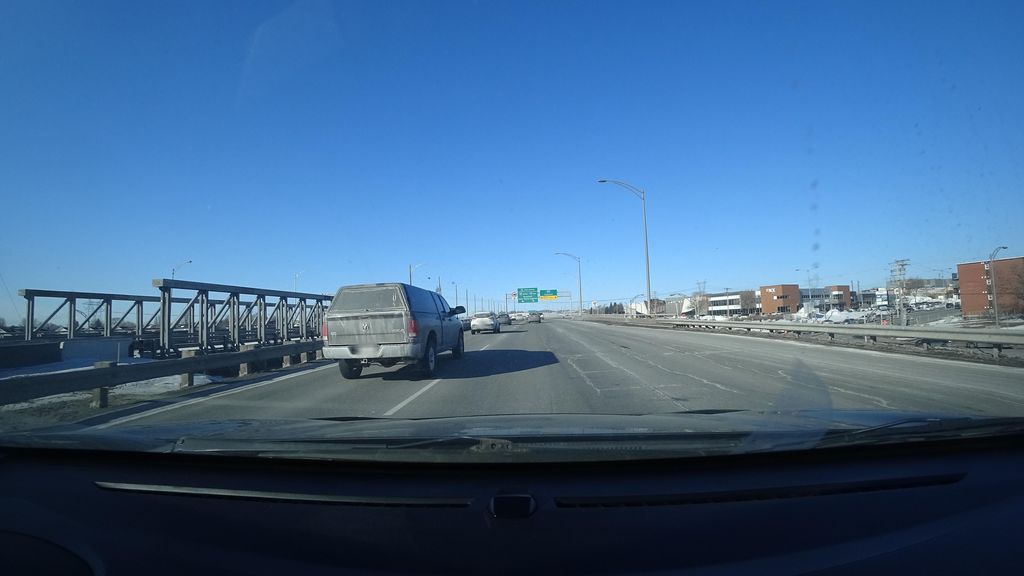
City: quebec_city